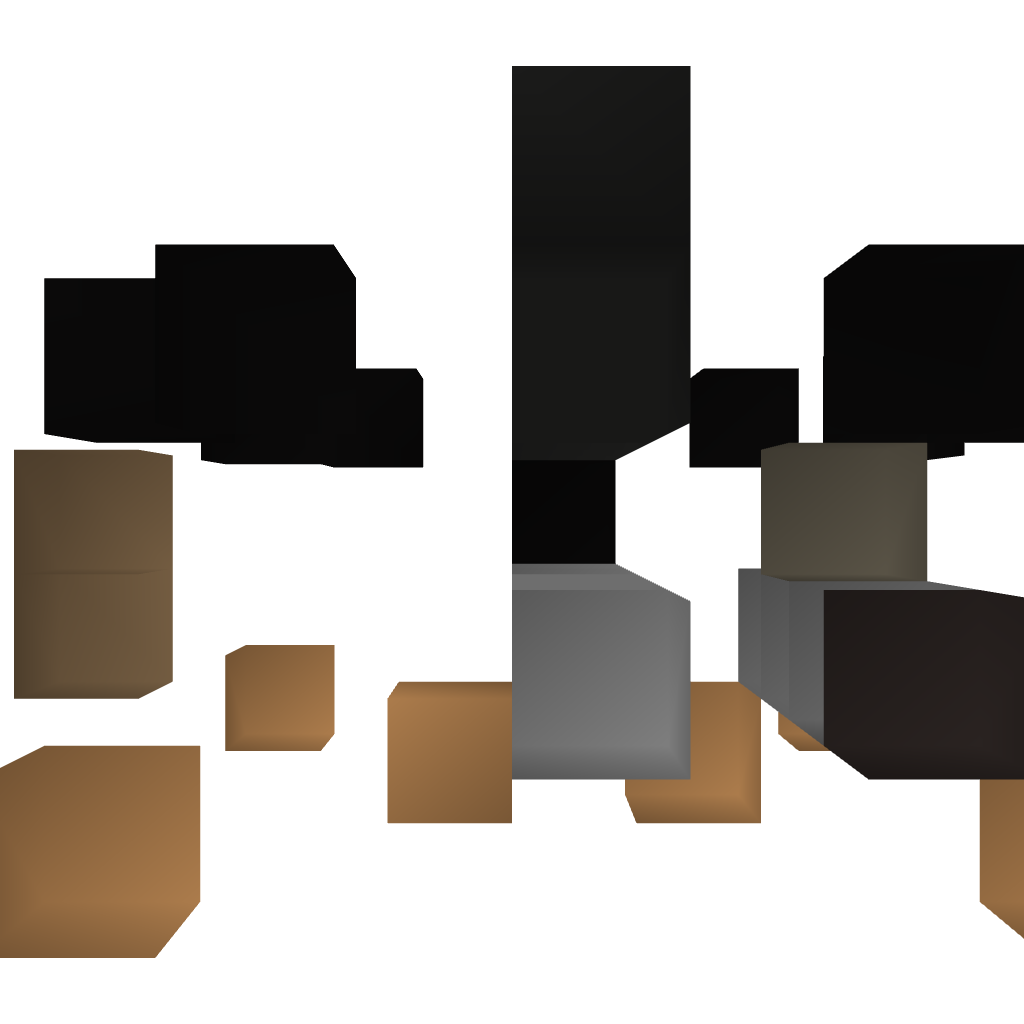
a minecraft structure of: Cake Cafe